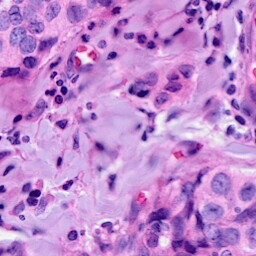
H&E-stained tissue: Breast